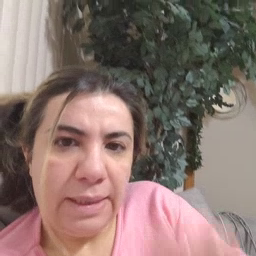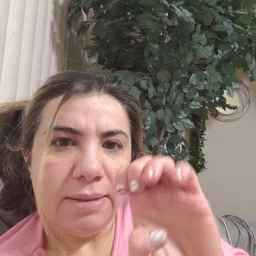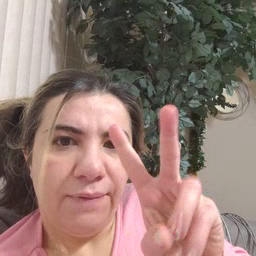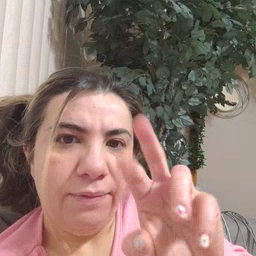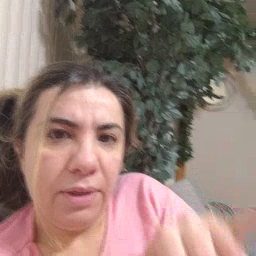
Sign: every